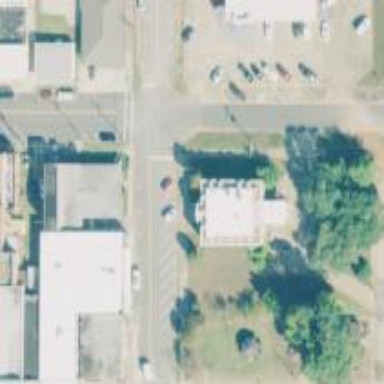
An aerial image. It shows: Post office.